Field crop: maize
Growth stage: 2
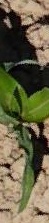
Species: maize